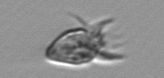
Label: Paratontonia_gracillima